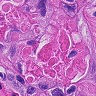
Metastatic tissue present: yes